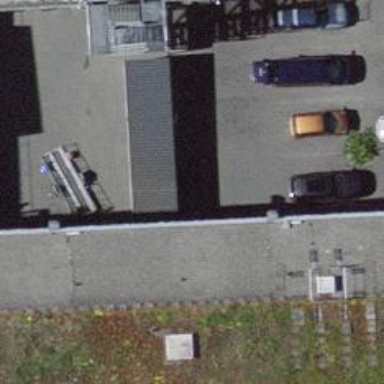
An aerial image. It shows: Motorcycle parking area.